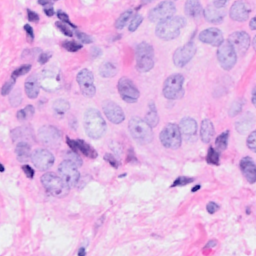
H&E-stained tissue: Breast